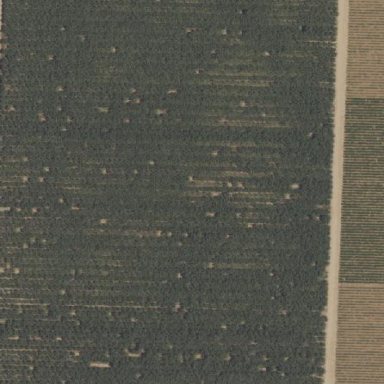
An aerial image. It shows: Orchard.